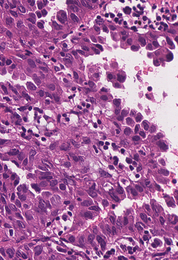
Tumor epithelial tissue: yes
Tumor-associated stroma tissue: yes
Normal tissue: no